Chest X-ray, AP view. Patient: 39 years old, sex M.
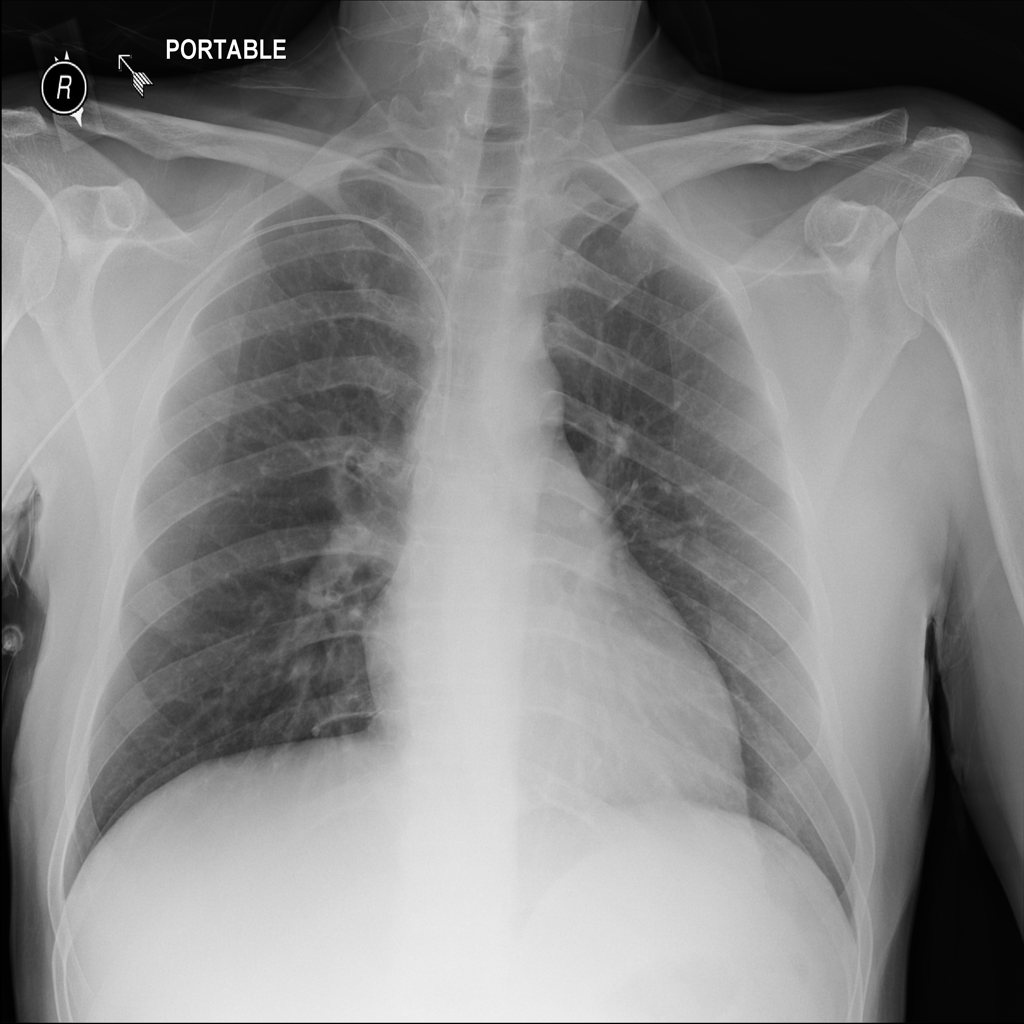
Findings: No Finding